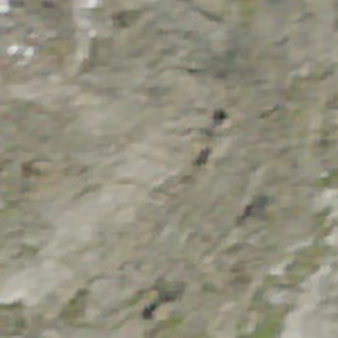
Label: other